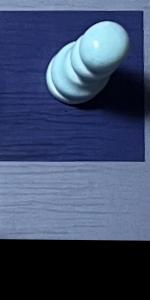
Label: Empty